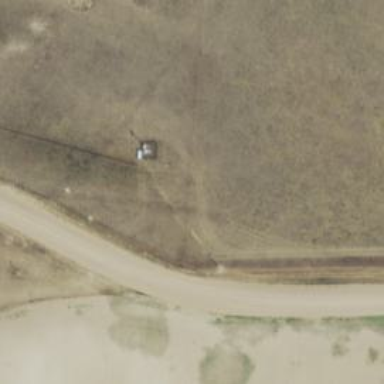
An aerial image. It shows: Road leading to wind farm area designated for service vehicles.